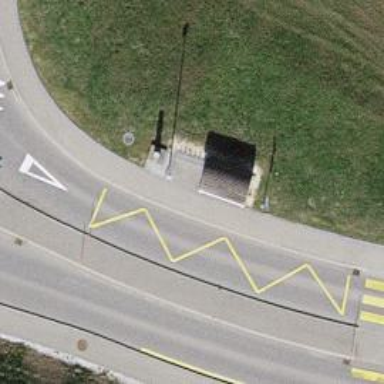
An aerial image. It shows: Bus stop with platform for public transport.